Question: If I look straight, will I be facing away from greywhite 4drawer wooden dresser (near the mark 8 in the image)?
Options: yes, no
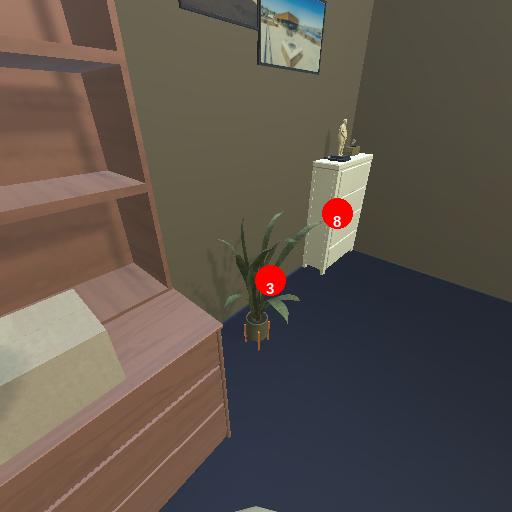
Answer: yes